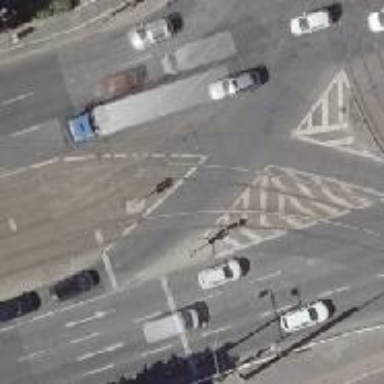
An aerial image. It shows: Tram level crossing on the railway.